Question: I want to add some subscripts and superscripts to my graph labels. I've try 'expression', but it doesn't work as I wish with new lines ('
'). I've try to fix it using 'paste', but it doesn't work. Below are some of my tries:
'''
par(mfcol=c(1,3))
plot(1,1,main=expression("first line
second line x"^2))
plot(1,1,main=expression(paste("first line
second line", "x"^2)))
plot(1,1,main=paste("first line
second line", expression("x"^2)))
'''
It produces:

In first two pictures the second line is not well centered, in the third one the superscript fails. How to get both centered line and subscripts/superscripts?
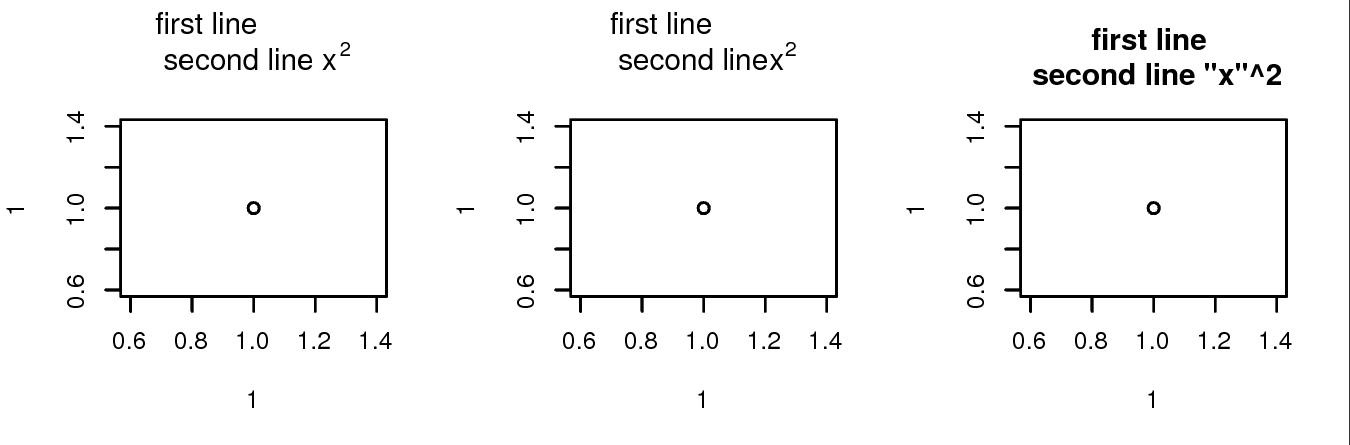
Answer: You can introduce a line break inside an expression:
'''
bquote(atop("first line",
"second line" ~ x ^ 2))
'''
(I'm using 'bquote' rather than 'expression' here - both work in this case.)
Execute 'demo(plotmath)' for more information and look at the documentation for 'atop'.
'boxplot' apparently has some trouble interpreting expressions in its title. A simple fix is to plot the title separately:
'''
boxplot(data, main = '')
title(bquote(atop("first line", "second line" ~ x ^ 2)))
'''